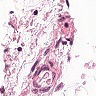
Metastatic tissue present: no